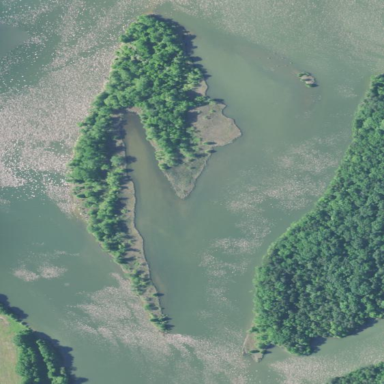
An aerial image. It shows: Islet.